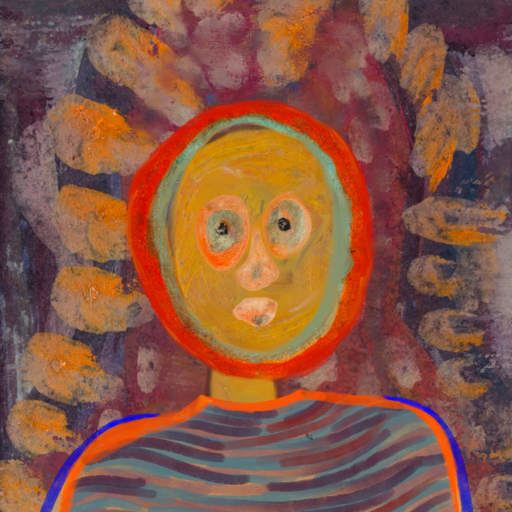
Background: Doll, Head And Neck Front: After_Raid, Face Front: Childish, Bust: Experience, Hair Front: Sisters, Head Accessory: Blank, Second Necklace: Blank, Necklace: Blank, Baby: Blank